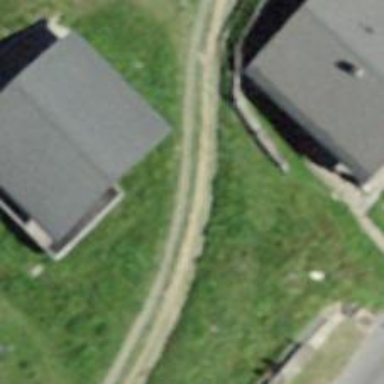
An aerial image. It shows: Residential road made of grass pavers.